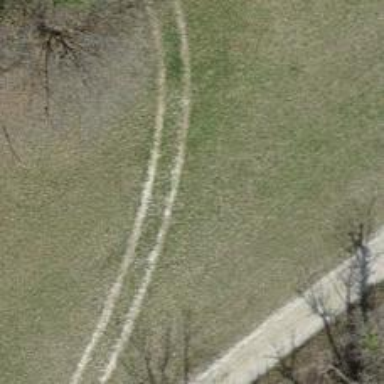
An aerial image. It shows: Grassy track with grade 5 track type.